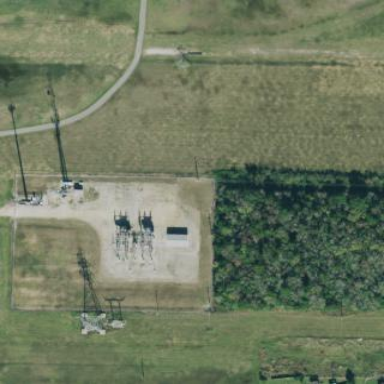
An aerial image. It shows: Outdoor power substation surrounded by fence. The substation is specifically for distribution purposes.